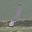
Label: 1